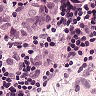
Metastatic tissue present: yes